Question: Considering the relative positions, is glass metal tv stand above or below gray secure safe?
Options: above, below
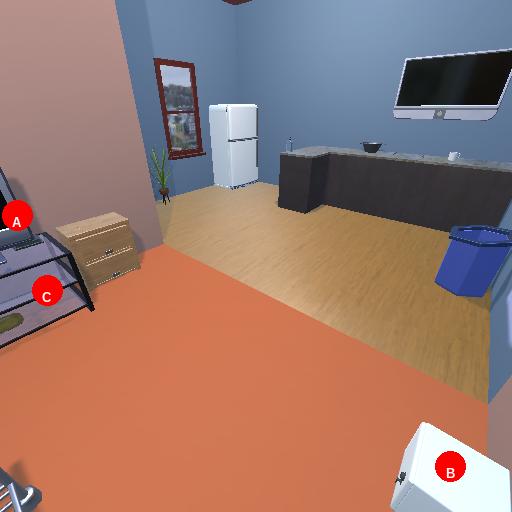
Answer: above